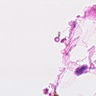
Metastatic tissue present: no